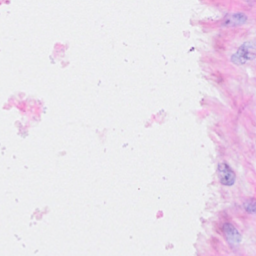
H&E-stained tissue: Breast